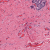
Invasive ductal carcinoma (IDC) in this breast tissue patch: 0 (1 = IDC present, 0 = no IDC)